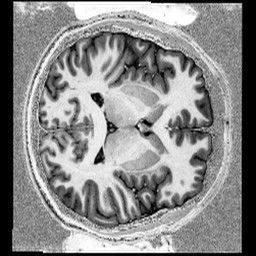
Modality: UNIT1
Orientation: axial
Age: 24
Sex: male
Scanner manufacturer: siemens
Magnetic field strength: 6.98 T
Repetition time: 5 s
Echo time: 0.00247 s